Question: I'm using angularfire as backend in my angular app but I need help when it comes to extracting the user ID
Below is an image from the "login and auth" section in the database, this is where the user ID resides.

This is the function that creates a new user, using the email and password that the user enters via a registration form. ('user' is an object that comes from a validation function that gets run before this one).
'''
$scope.registerNewUser = function(user) {
var ref = new Firebase("https://pie-shop.firebaseio.com/");
ref.createUser({
email : user.email,
password : user.password
}, function(error) {
if (error === null) {
$('#error-message').show().html('Success!').css({color: 'limegreen'});
}
else {
$('#error-message').show()
.html('Something went wrong when trying to create your account, please try again later')
.css({color: 'red'});
}
});
},
$scope.storeUserInfo = function(user, userID) {
var newUser = new Firebase('https://pie-shop.firebaseio.com/' + userID);
}
'''
So what I need to do is, preferably in the 'function(error)' if statement, is get the user ID of the newly created account and call the 'storeUserInfo' function with the user ID as an argument so that I can use it to store the other information that the user have entered.
By simply using '$push' to store the information in the database wouldn't allow me to match the user ID with the 'key' to get the corresponding information since Firebase generates when pushing data into the database. (Or is there a clever way even by using push? Let me know if that's the case).
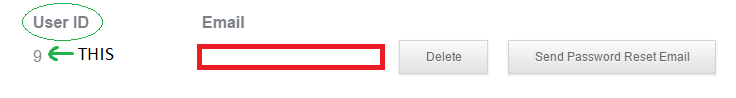
Answer: From <URL> on 'createUser':
> onComplete > A callback function that will be called when the user account has been created. On failure, the first argument will be an Error object indicating the failure, with a machine-readable code attribute. On success, the first argument will be null, and .
(emphasis mine)
So, do this:
'''
var ref = new Firebase("https://pie-shop.firebaseio.com/");
ref.createUser({
email : user.email,
password : user.password
}, function(error, user) {
if (error === null) {
console.log(user);
}
else {
// deal with error
}
});
'''